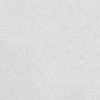
Atmospheric dust classification: dusty